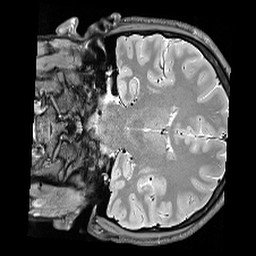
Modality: PDw
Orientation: coronal
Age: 23
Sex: male
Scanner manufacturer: siemens
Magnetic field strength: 3 T
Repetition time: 6.49 s
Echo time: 0.016 s